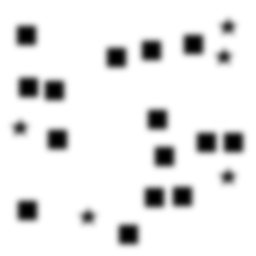
Squares: 15
Triangles: 0
Stars: 5
Total shapes: 20